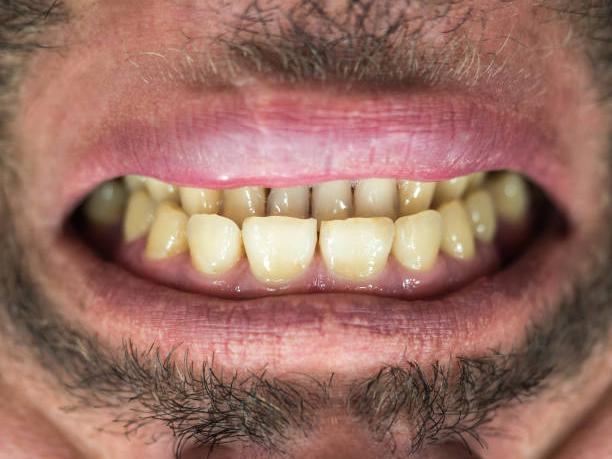
Condition: Calculus